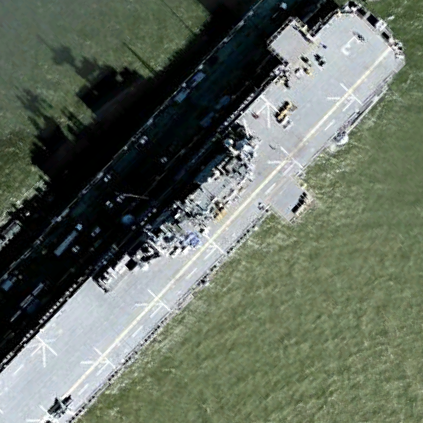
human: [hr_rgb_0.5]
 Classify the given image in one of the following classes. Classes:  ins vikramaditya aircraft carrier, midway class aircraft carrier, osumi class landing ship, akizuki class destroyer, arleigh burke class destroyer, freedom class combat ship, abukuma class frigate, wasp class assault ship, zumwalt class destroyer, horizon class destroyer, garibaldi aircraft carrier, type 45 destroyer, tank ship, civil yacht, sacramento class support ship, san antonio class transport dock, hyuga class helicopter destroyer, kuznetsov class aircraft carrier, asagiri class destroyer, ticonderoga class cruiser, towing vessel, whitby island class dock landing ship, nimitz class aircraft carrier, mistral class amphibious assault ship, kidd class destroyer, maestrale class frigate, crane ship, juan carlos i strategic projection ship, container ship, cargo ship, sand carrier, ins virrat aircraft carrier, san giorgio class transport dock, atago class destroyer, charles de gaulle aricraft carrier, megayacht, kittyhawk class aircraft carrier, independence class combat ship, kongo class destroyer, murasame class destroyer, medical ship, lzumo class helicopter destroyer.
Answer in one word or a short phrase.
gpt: Wasp class assault ship